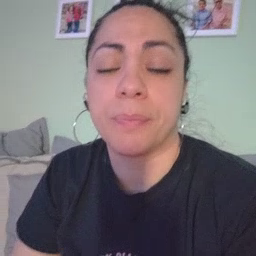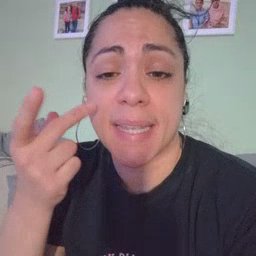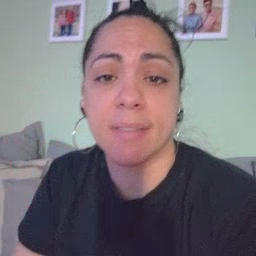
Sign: kitty